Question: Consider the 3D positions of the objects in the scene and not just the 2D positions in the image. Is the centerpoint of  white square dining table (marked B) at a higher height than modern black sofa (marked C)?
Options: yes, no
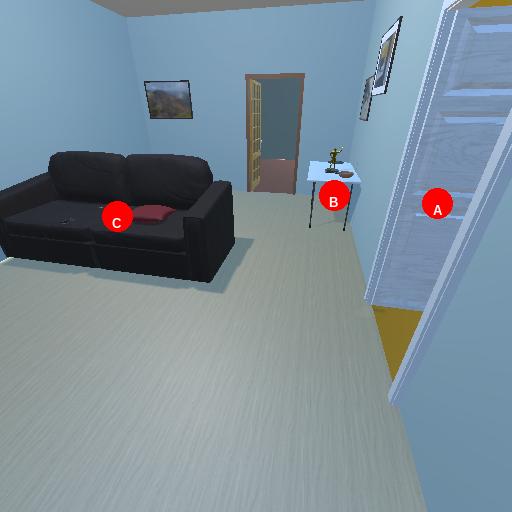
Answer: yes